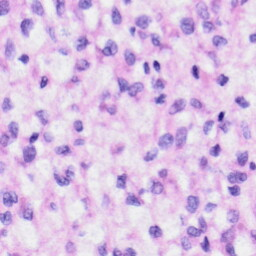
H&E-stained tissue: Liver